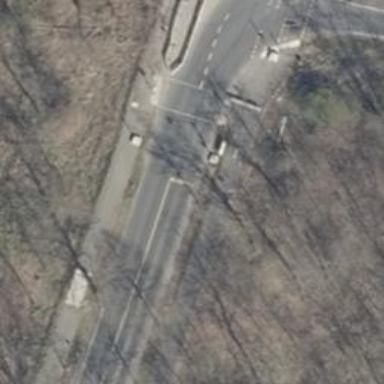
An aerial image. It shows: Secondary road with asphalt surface. It has separate sidewalks on both sides.